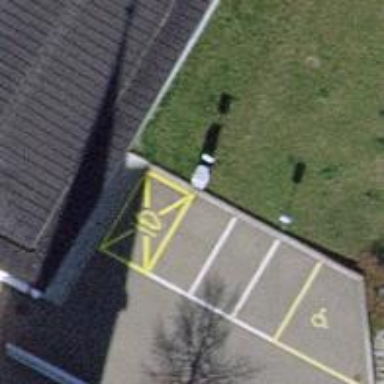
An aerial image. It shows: Charging station.